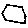
Label: hexagon